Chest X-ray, AP view. Patient: 77 years old, sex M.
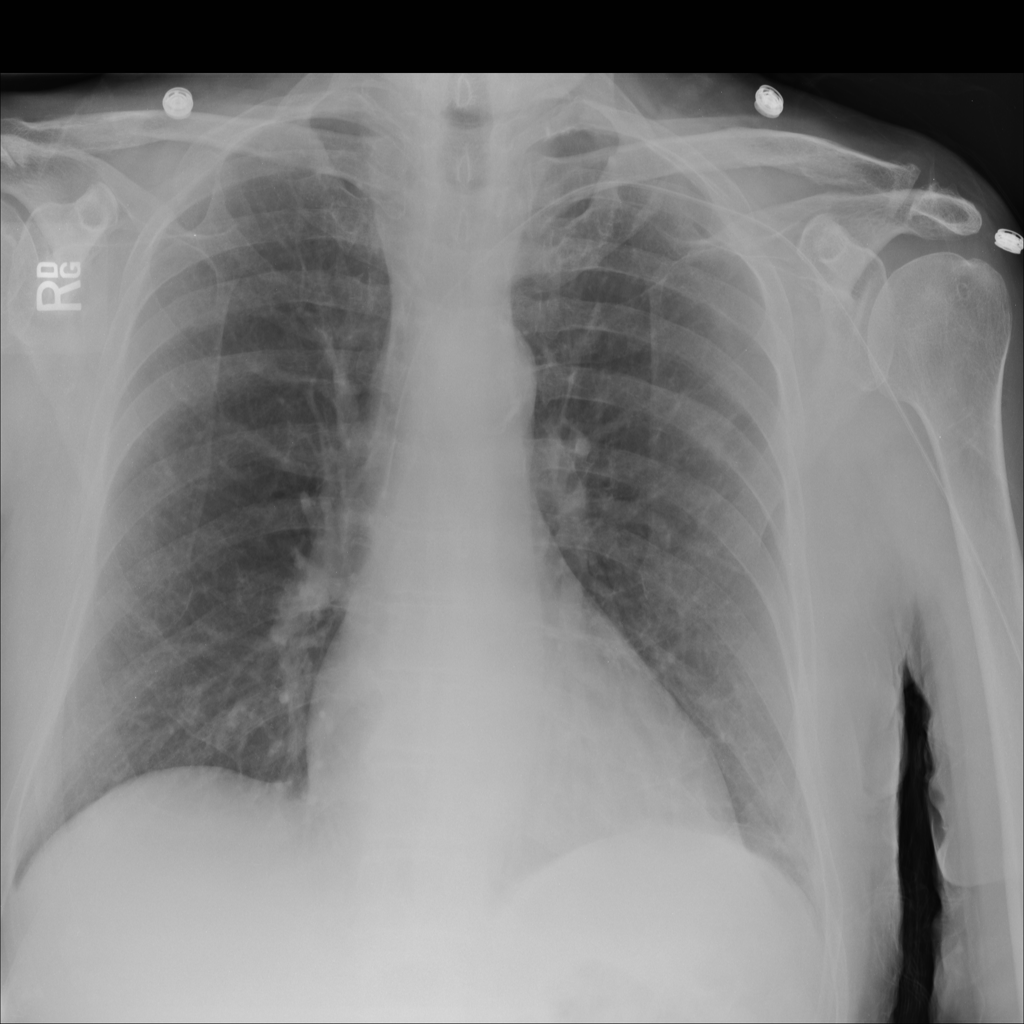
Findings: Atelectasis